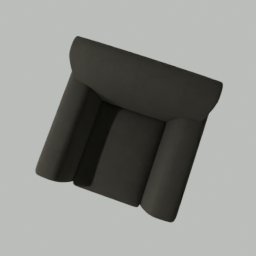
Label: furniture